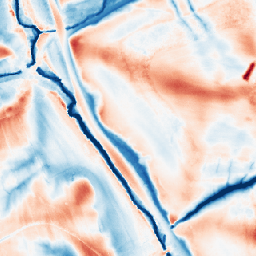
Category: edge_preserving
Decomposition family: guided
Decomposition parameters: radius: 16
eps: 0.001
Upsampling method: nearest
Upsampling parameters: scale: 8
Upsampling scale: 8